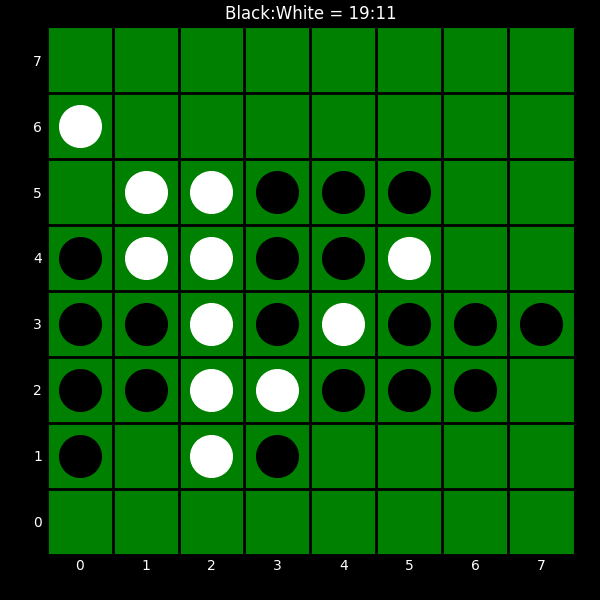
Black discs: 19
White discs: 11